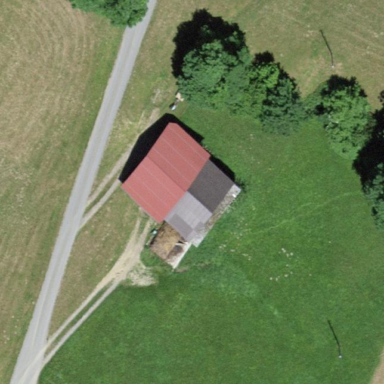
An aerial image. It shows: Rural barn.